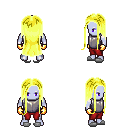
a pixel art fantasy rpg character, male body template, dark elf, purple skin, steel chest armor, red pants, gold extra-long hairstyle, gold gloves, white slippers, four views (front, back, left, right), 2x2 character sprite sheet, small pixel art, hard edges, no anti-aliasing